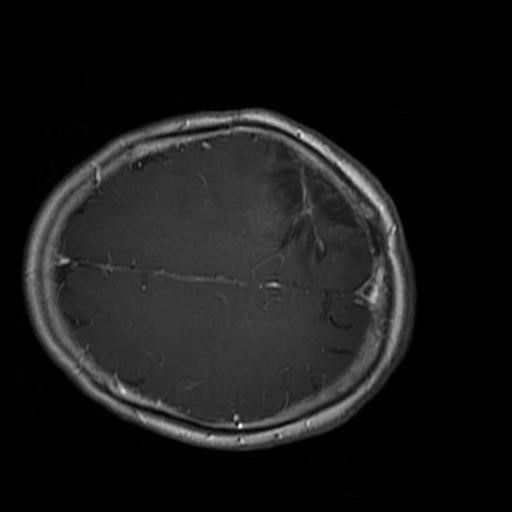
Label: brain_glioma